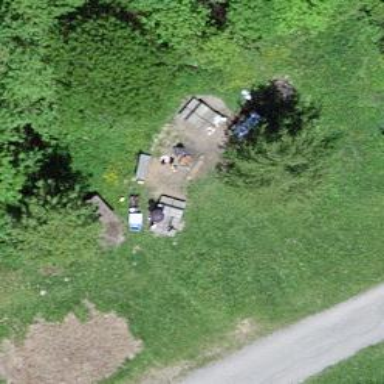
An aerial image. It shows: Picnic site with BBQ amenities.